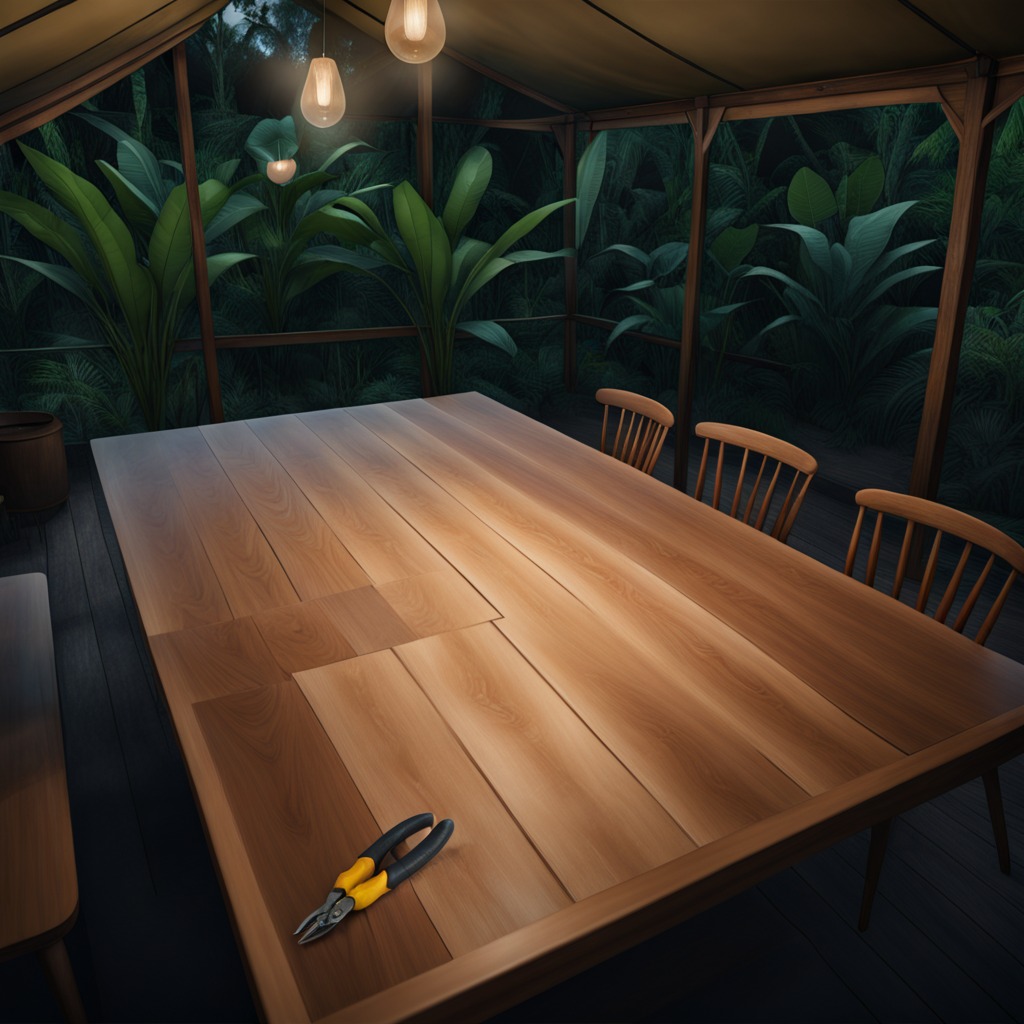
A plier is lying on a wooden table inside a jungle field workshop tent at night.